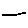
Label: line